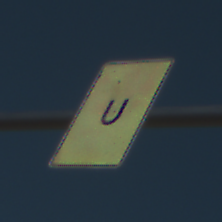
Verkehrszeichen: AnkuendigungOderFortsetzungUmleitungOhnePfeilsymbol
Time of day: Midday
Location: Outdoor (Nature)
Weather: Clear
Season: NotSpecified
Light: Natural